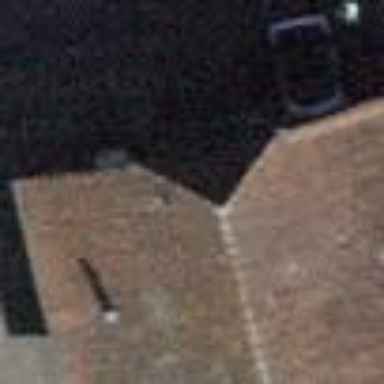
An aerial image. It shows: Building with tile roof.